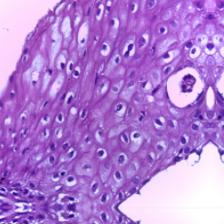
Diagnosis: Normal